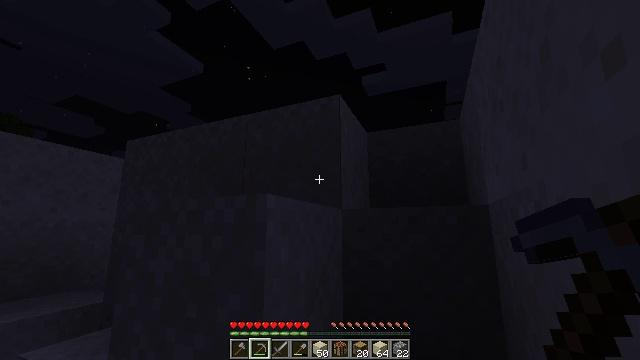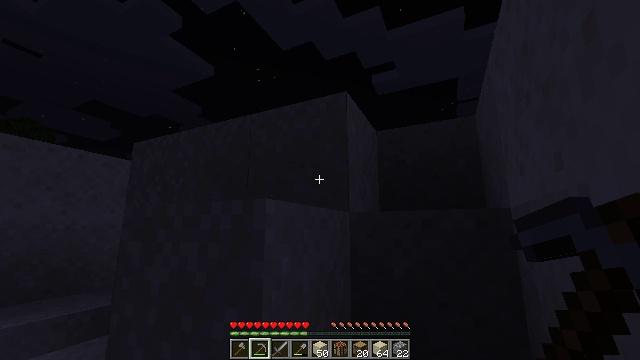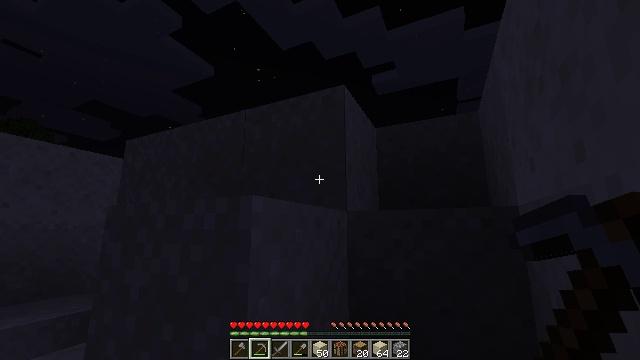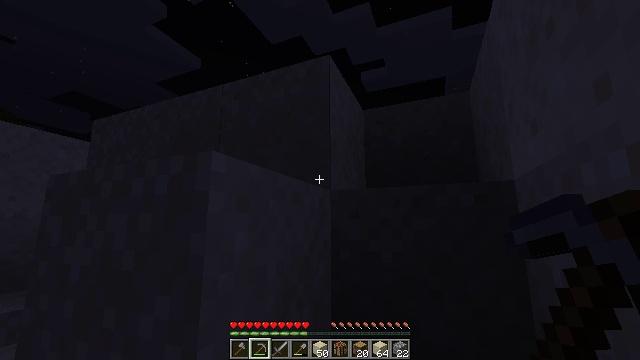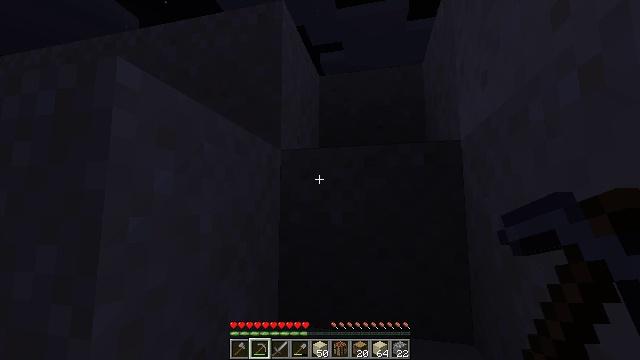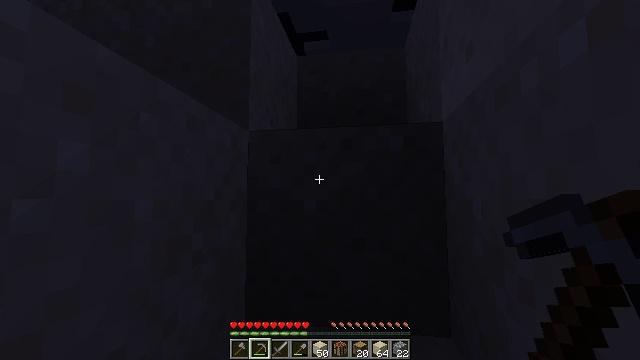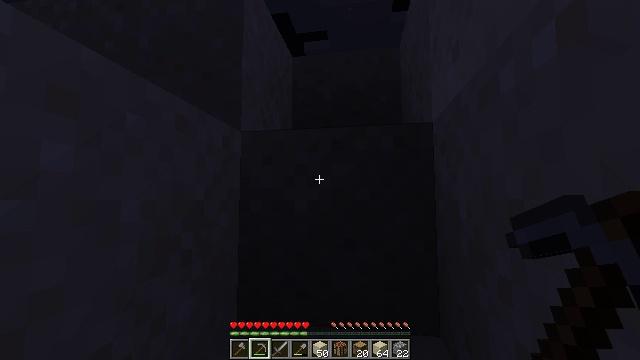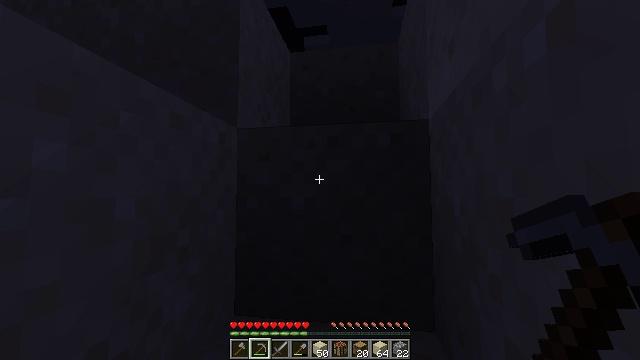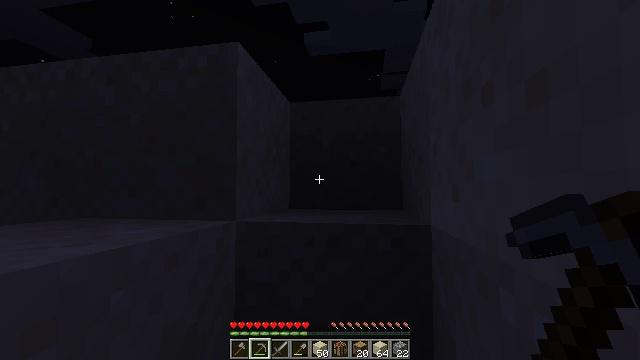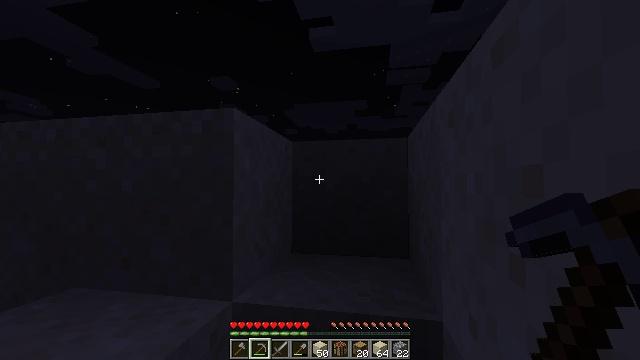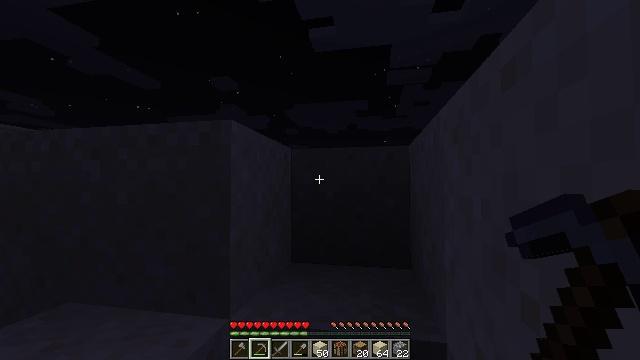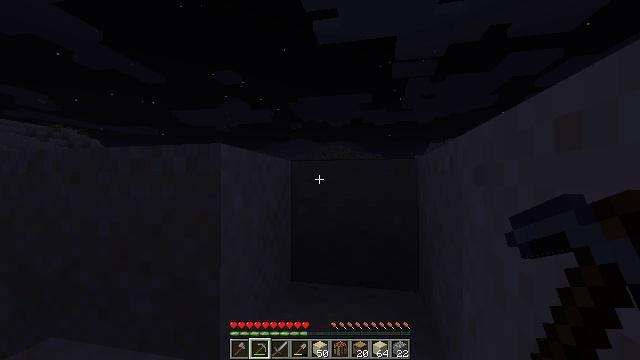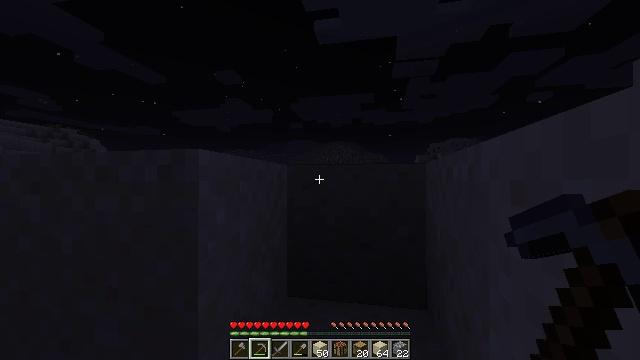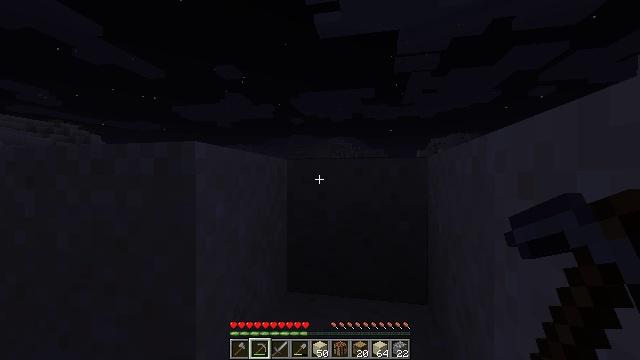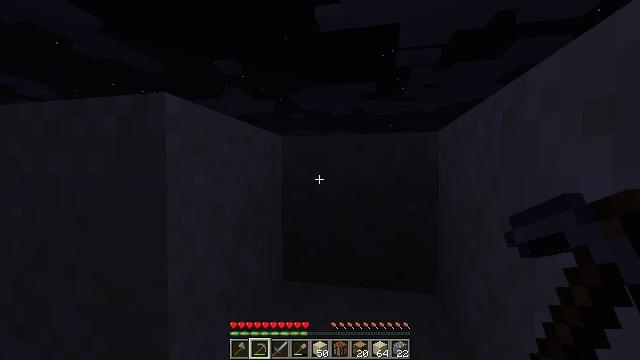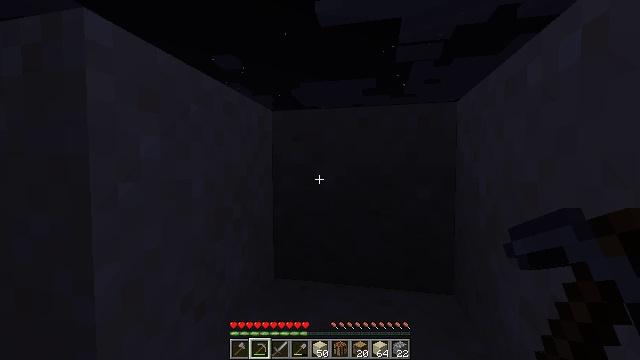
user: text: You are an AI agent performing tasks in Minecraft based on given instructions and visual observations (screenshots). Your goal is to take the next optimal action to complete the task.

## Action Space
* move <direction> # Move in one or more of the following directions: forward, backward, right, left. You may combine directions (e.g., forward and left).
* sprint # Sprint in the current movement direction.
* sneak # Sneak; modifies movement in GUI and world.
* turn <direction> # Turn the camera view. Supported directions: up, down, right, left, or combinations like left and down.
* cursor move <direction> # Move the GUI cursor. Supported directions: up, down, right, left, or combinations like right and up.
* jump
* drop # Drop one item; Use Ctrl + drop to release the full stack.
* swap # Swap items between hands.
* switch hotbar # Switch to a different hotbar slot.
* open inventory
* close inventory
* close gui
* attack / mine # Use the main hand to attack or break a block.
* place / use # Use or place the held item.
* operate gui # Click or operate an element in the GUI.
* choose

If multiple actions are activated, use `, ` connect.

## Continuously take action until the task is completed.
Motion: motion action
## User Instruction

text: Collect the cactus block.
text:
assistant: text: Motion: move forward, turn left
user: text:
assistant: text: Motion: move forward
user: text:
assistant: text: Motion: move forward and move right, turn right
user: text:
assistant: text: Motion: move forward and move right, turn right and down
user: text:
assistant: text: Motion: move forward and move right, turn right and down
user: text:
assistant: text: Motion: move forward and move right
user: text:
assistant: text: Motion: move forward and move right, jump
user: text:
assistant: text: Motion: move forward and move right, jump
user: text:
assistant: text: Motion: move forward, turn left, jump
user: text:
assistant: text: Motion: move forward, jump
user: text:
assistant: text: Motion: move forward, turn down
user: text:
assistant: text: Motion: move forward
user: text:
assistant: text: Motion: move forward, turn down
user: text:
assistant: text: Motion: move forward, turn down
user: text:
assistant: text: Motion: move forward
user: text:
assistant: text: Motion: move forward, turn down, jump
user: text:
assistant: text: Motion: move forward, turn down, jump
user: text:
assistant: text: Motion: move forward, jump
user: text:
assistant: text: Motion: move forward
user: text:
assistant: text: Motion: move forward, jump
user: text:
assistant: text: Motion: move forward, jump
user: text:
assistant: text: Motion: move forward, jump
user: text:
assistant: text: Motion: move forward
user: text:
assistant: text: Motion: move forward
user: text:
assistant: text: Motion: move forward
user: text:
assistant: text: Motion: move forward, turn left
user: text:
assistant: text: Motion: move forward, turn left and up
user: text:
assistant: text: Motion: move forward, turn left and up
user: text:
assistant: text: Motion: move forward
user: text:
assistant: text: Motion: move forward